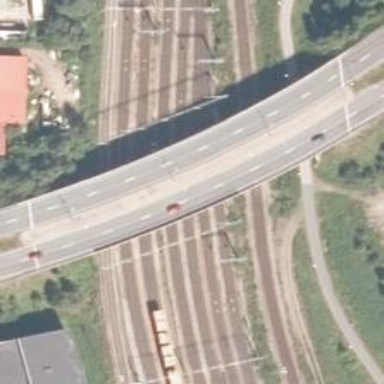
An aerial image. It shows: Railway track with electrified contact lines. This is siding track.